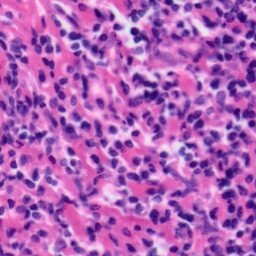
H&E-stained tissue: Tonsil